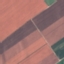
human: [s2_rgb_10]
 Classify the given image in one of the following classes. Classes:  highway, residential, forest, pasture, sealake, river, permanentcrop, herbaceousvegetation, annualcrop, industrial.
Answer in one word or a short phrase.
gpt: AnnualCrop